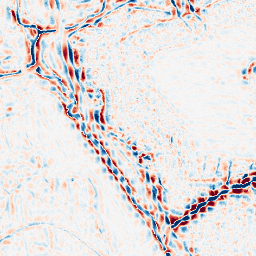
Category: wavelet
Decomposition family: wavelet_biorthogonal
Decomposition parameters: wavelet: bior4.4
level: 3
Upsampling method: regularized
Upsampling parameters: scale: 2
lambda_reg: 0.01
Upsampling scale: 2